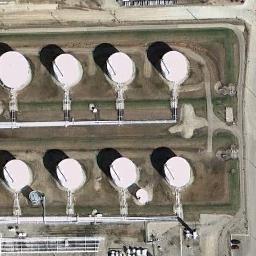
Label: storage_tank